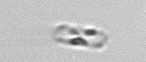
Label: Cerataulina_pelagica